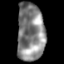
Tissue: skin
Cell type: Epithelial cells
Senescence score: 0.7369
Nuclear area (px): 1550
Mean DAPI intensity: 132.323